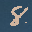
Label: 8